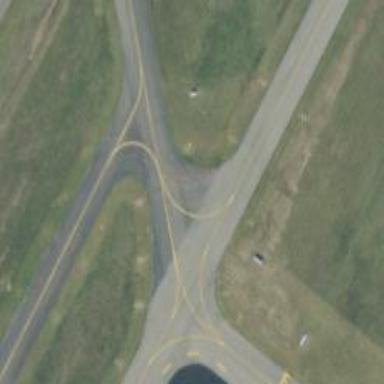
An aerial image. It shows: Taxiway at the airport with asphalt surface.